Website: apple
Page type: customer-info-address
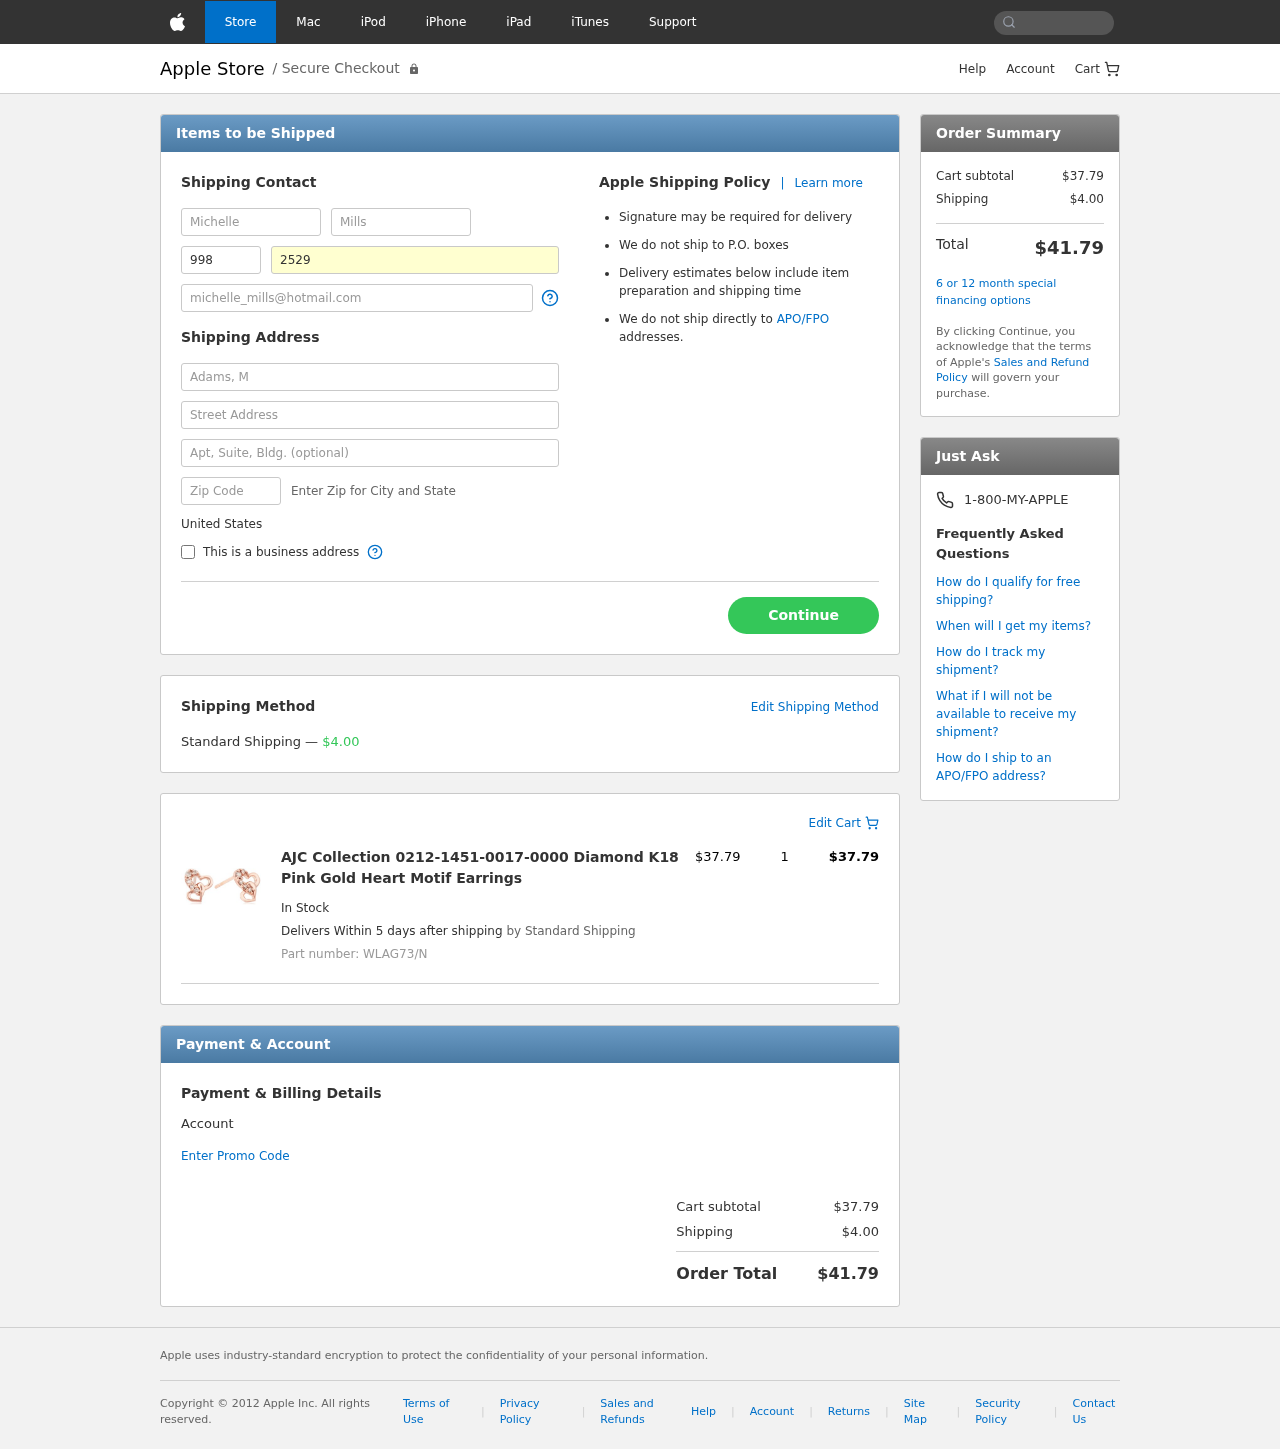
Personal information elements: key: PII_COUNTRY
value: United States
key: PII_FIRSTNAME
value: Michelle
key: PII_LASTNAME
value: Mills
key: PII_PHONE_AREA
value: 998
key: PII_PHONE_LINE
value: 2529
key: PII_EMAIL
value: michelle_mills@hotmail.com
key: PII_COMPANY
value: Adams, Morris and Brown
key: PII_STREET
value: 03965 James Prairie Suite 165
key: PII_STREET2
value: Apt. 484
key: PII_POSTCODE
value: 30684
Product elements: key: PRODUCT1_NAME
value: AJC Collection 0212-1451-0017-0000 Diamond K18 Pink Gold Heart Motif Earrings
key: PRODUCT1_PRICE
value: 37.79
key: PRODUCT1_QUANTITY
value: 1
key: PRODUCT1_SKU
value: WLAG73/N
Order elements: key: ORDER_SHIPPING_COST
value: $4.00
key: ORDER_ITEM_TOTAL
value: $37.79
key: ORDER_SUBTOTAL
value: $37.79
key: ORDER_TOTAL
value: $41.79